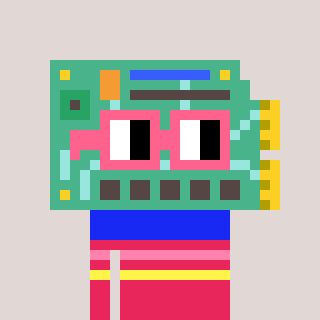
a pixel art character with square pink glasses, a chipboard-shaped head and a redpinkish-colored body on a warm background